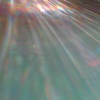
Label: sunburn